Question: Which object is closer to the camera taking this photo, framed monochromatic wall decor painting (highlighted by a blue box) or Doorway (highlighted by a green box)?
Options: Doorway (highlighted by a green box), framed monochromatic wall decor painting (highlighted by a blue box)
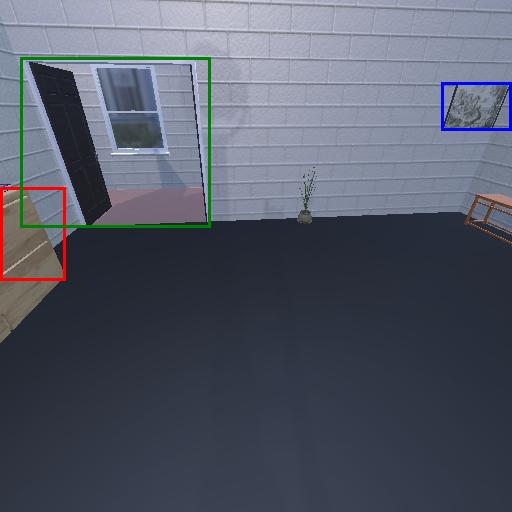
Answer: Doorway (highlighted by a green box)